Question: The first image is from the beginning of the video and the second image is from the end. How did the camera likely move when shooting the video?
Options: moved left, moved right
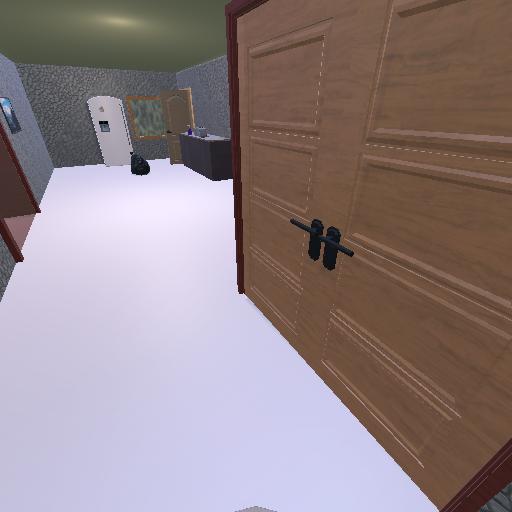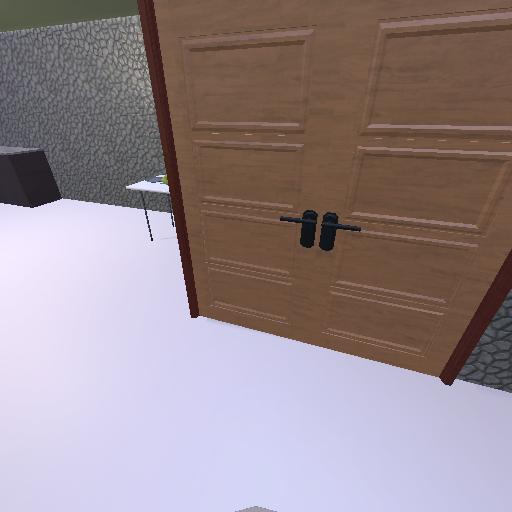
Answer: moved left